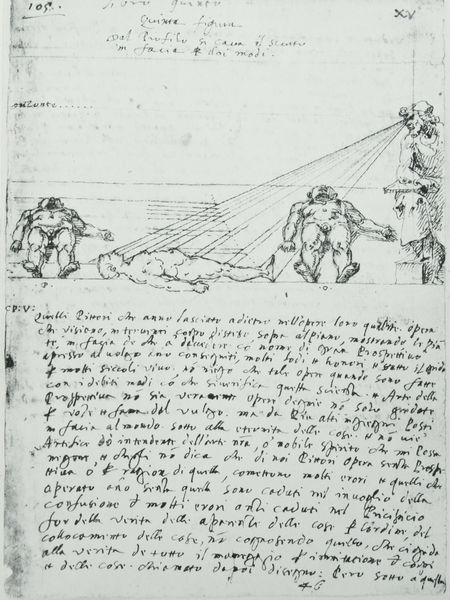
Titel: Codex Huygens, fol. 105r
Künstler: Leonardo da Vinci
Standort: New York
Institution: Pierpont Morgan Library
Schlagwörter: akt, feder, hand, körper, mann, nackt, weiß, akte, menschen, grau, licht, männer, schwarz, skizze, zeichnung, blick, anatomie, leiche, mensch, sehen, tod, tot, toter, sonne, boden, figur, stehend, personen, blatt, bühne, renaissance, schrift, papier, liegen, italien, perspektive, studie, grafik, graphik, linien, inszenierung, rand, vogelperspektive, figuren, tafel, muskeln, liegend, betrachter, vier, krank, buch, strahlen, linie, draufsicht, schraffur, seite, illustration, text, leichen, tote, arzt, medizin, entwurf, tinte, wissenschaftler, buchseite, studien, pergament, sicht, zahl, mantegna, verkürzung, fluchtpunkt, konstruktion, forscher, plan, männder, dürer, schriftstück, skizzenbuch, stahl, liegt, nummer, handschrift, beschreibung, dokument, erklärung, erklären, historisch, wissenschaft, proportionen, traktat, zeichung, leonardo, latein, da vinci, leonardo da vinci, notizen, genau, berechnung, handschriftlich, mathematik, proportion, anleitung, lage, relation, theorie, berechnungen, vermessung, versuch, italienisch, sichtweise, erläuterung, experiment, fokus, skizzenblatt, skript, manuskript, aufzeichnungen, blickwinkel, mitschrift, optik, proportione, spiegelschrift, blickfeld, de vinci, niederschrift, prrofil, sichtpunkt, traktakt, 3 leute, menschen historisch, xv, augenstrahl, kopflampe, 105, niederschrift davinci aufklärung lehrbuch